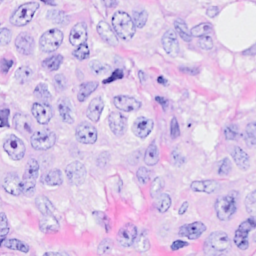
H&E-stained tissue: Breast